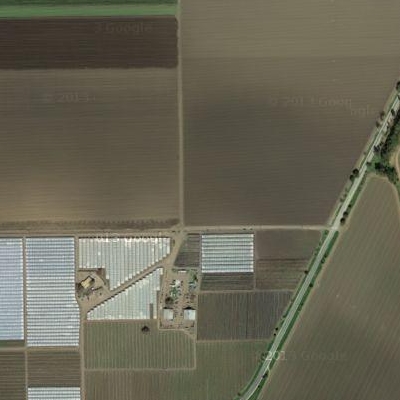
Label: bField